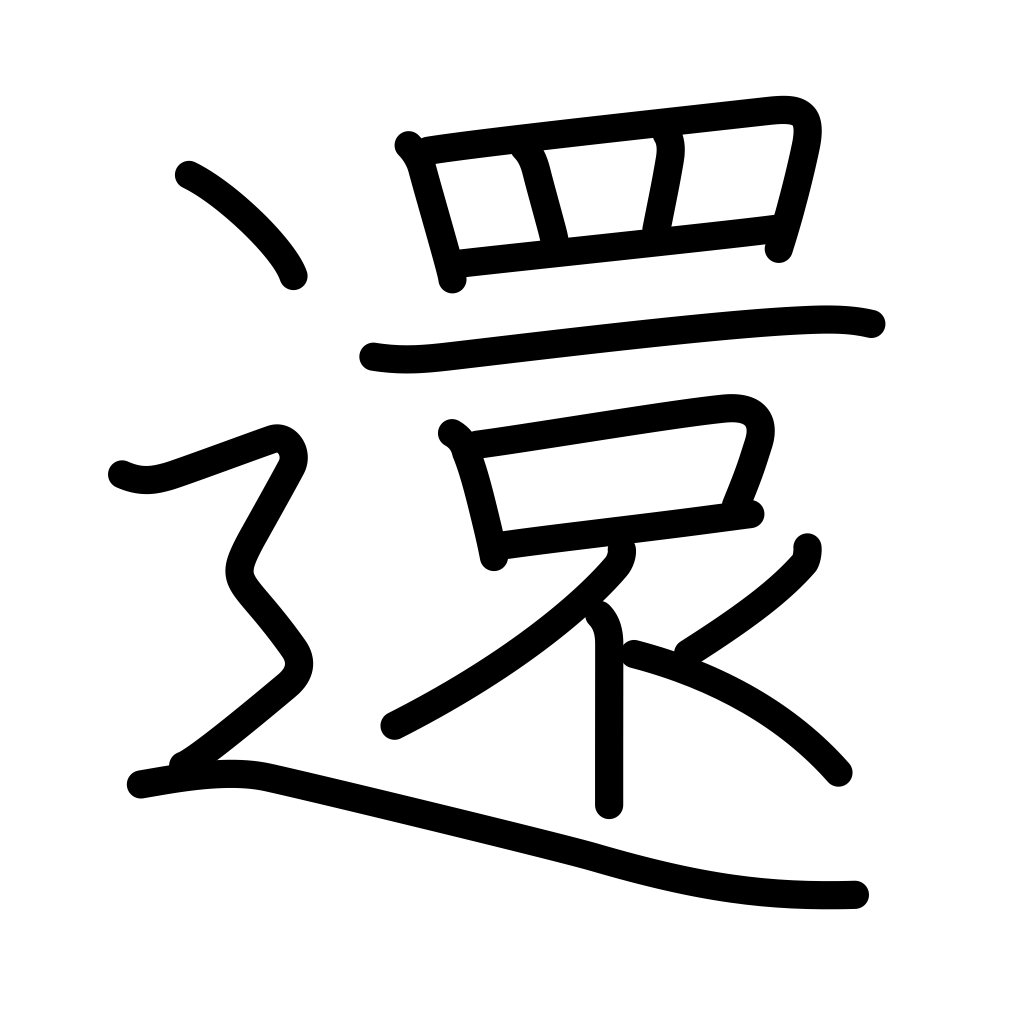
Meaning: send back, return